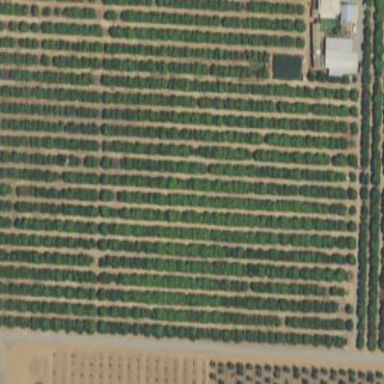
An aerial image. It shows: Orange orchard with beautiful orange trees.